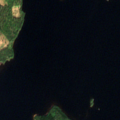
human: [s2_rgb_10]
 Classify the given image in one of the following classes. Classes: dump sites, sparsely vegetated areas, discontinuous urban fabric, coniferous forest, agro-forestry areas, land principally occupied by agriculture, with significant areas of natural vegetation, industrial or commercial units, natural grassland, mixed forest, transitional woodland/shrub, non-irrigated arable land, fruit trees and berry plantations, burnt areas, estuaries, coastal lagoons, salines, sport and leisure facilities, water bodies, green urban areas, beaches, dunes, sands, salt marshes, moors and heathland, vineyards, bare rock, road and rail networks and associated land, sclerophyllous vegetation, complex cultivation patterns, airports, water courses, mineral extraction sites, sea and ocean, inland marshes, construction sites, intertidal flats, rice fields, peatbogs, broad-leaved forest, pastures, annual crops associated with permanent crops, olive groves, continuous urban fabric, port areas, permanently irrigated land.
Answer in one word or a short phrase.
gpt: mixed forest, water bodies